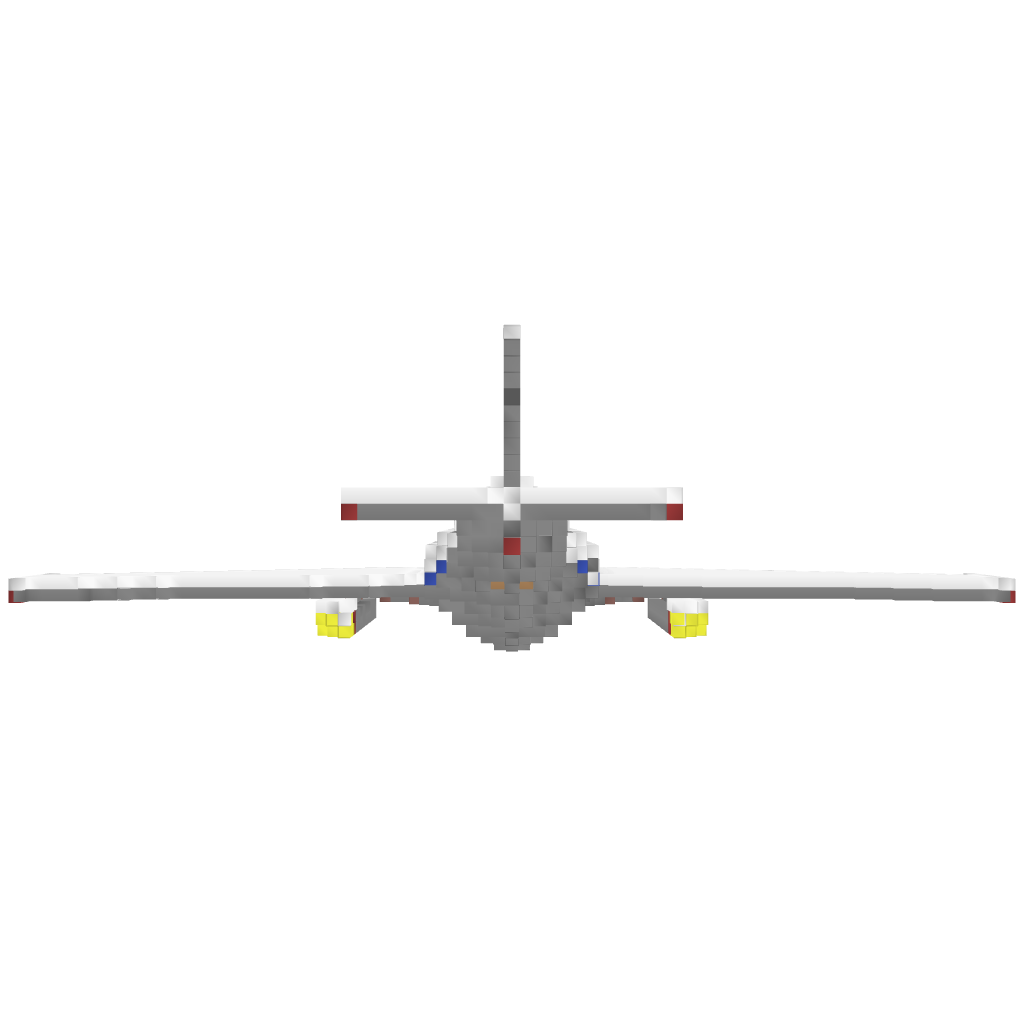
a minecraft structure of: Jumbo Jet bad low quality